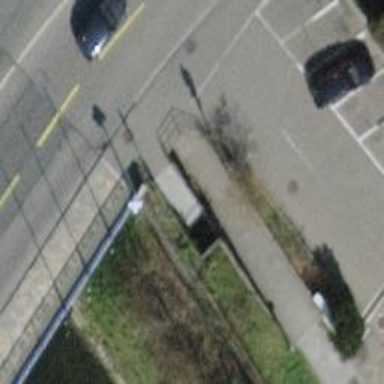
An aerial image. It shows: Concrete steps.